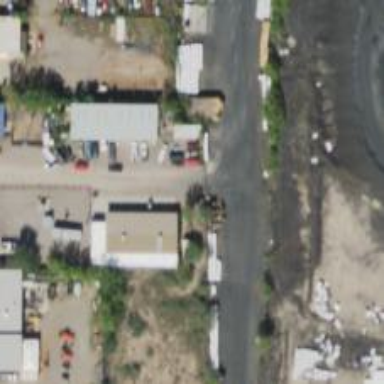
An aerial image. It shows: Scrap yard located in industrial area.